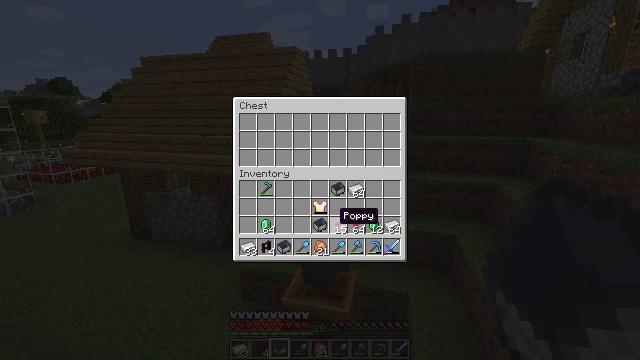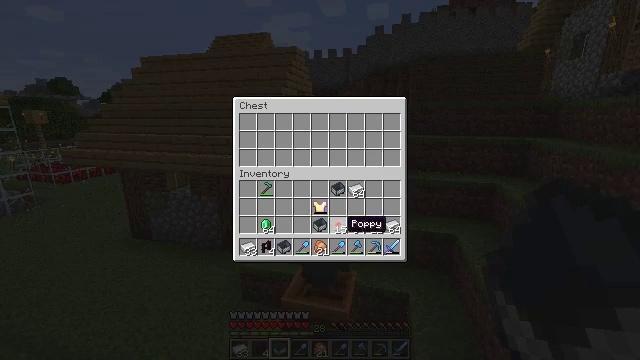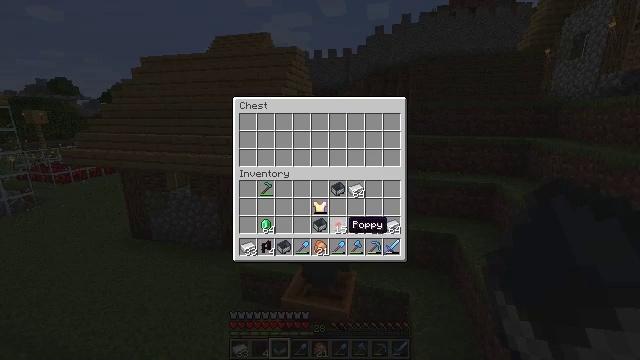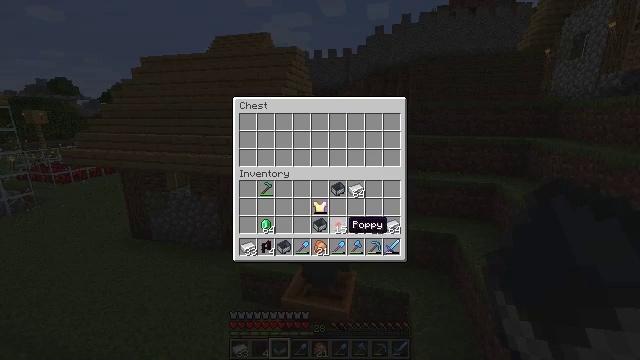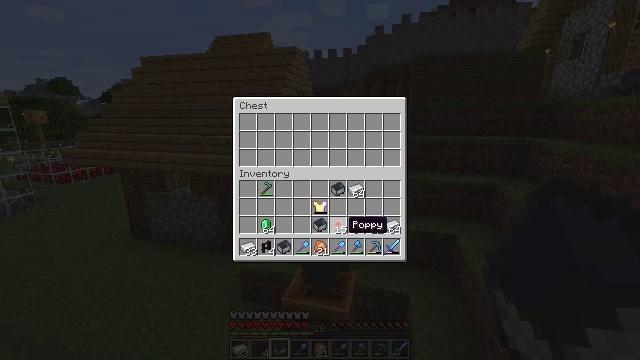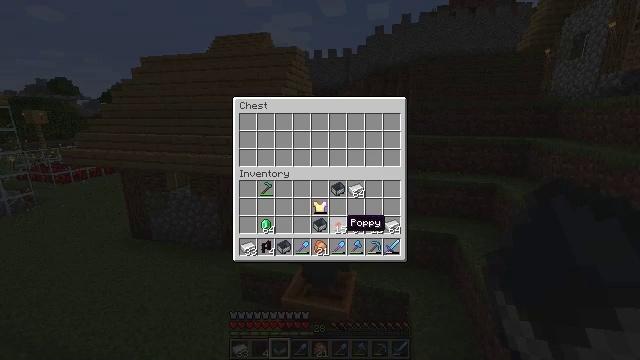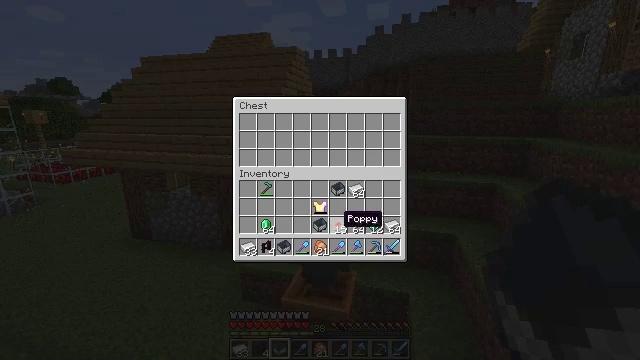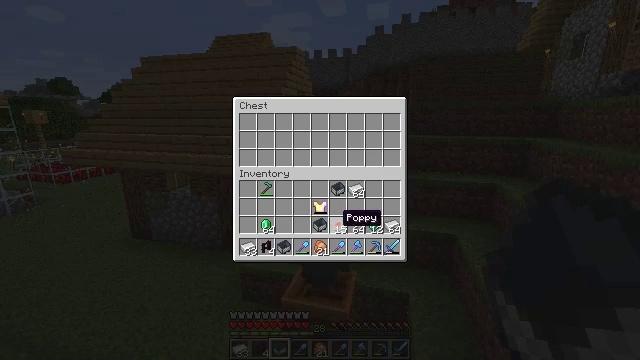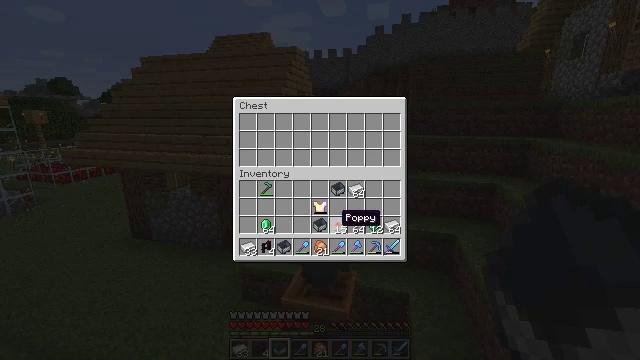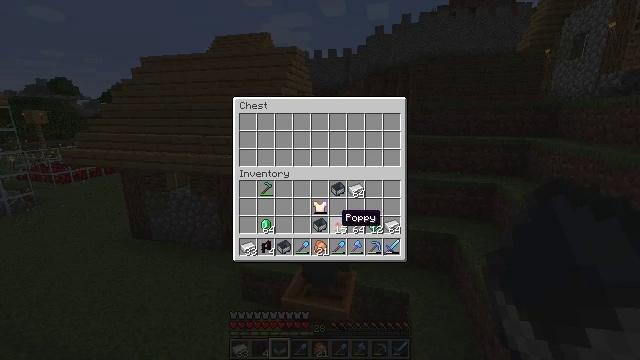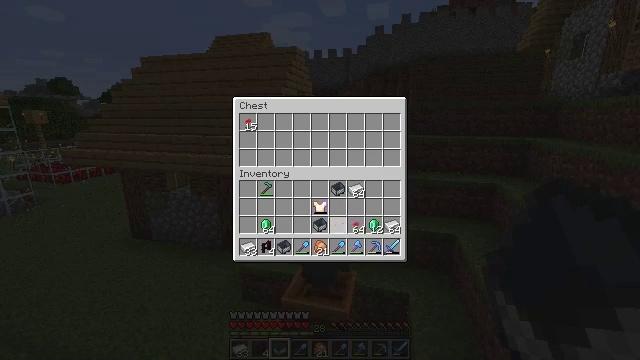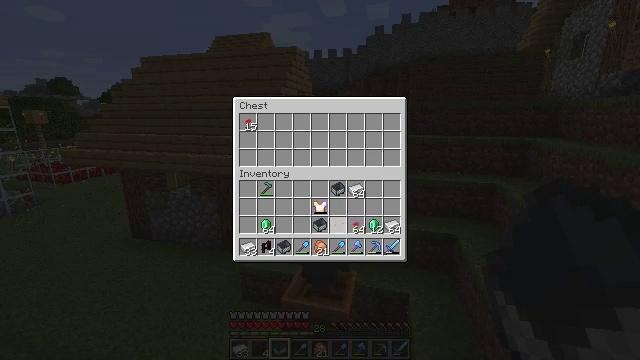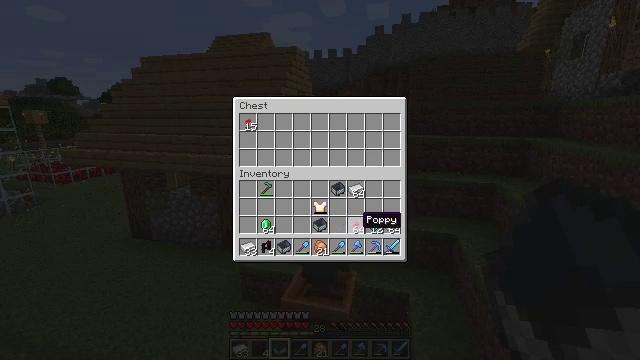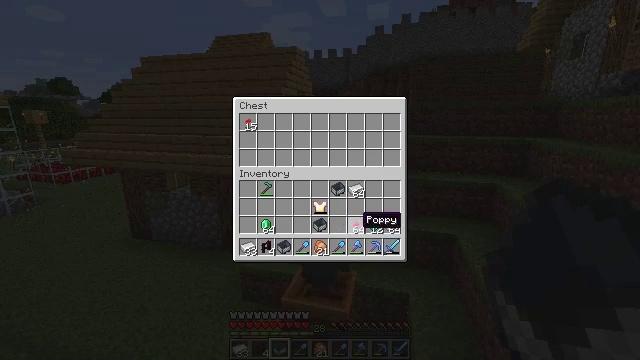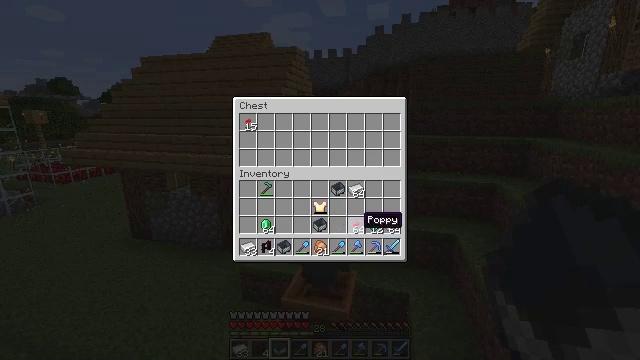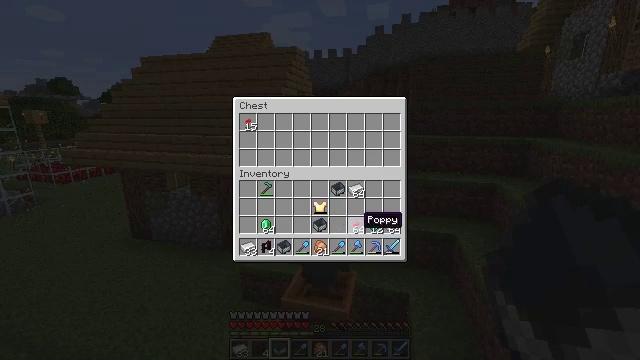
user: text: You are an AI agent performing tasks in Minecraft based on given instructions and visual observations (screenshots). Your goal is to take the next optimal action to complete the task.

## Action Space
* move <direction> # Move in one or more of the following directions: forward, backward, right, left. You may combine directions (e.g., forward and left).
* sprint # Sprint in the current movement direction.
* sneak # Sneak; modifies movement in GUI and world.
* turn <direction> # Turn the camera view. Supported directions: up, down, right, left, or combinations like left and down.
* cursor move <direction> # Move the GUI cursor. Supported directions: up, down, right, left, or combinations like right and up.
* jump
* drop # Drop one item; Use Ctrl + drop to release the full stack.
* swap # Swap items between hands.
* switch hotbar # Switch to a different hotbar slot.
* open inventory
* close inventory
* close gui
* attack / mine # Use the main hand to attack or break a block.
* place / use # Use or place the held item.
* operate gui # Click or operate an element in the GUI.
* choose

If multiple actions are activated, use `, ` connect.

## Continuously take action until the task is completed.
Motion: motion action
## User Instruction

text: Remove a nether brick fence from the inventory.
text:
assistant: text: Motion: sneak, cursor move right and down
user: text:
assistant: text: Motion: sneak
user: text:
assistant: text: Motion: sneak
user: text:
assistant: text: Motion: sneak
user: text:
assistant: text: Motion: sneak
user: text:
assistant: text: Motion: sneak
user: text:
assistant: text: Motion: sneak
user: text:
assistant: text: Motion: sneak
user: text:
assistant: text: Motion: sneak
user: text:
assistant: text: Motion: sneak, operate gui
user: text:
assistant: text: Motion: sneak, cursor move right, operate gui
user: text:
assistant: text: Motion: sneak, cursor move right, operate gui
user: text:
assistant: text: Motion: sneak
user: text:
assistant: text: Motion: sneak
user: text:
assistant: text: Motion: sneak
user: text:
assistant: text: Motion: sneak, operate gui
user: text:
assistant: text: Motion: sneak, operate gui
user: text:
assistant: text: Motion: sneak, operate gui
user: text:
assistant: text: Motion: sneak
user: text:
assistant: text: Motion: sneak
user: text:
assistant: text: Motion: sneak
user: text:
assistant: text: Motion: sneak
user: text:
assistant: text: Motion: sneak
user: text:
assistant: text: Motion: sneak
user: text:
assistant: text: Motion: sneak
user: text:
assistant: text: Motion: sneak
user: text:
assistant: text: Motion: sneak
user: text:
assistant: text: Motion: sneak
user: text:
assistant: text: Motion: no_op
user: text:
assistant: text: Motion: no_op